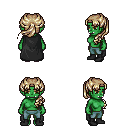
a pixel art fantasy rpg character, female body template, orc, green skin, black cape, teal pants, white blonde princess hairstyle, black shoes, four views (front, back, left, right), 2x2 character sprite sheet, small pixel art, hard edges, no anti-aliasing